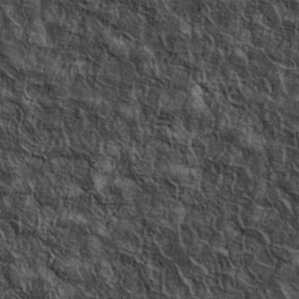
Label: non_frost